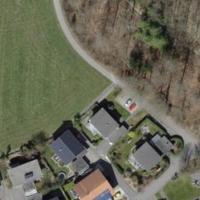
EUNIS habitat code: 54
Species observed at this site:
Fagus sylvatica